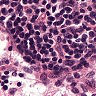
Metastatic tissue present: no